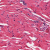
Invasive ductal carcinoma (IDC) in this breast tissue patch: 0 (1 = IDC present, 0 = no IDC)